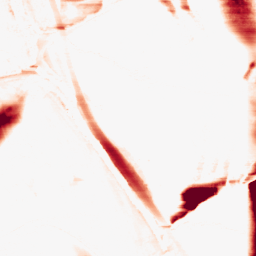
Category: morphological
Decomposition family: morphological_rect
Decomposition parameters: operation: opening
width: 50
height: 3
Upsampling method: cubic_mitchell
Upsampling parameters: scale: 2
Upsampling scale: 2